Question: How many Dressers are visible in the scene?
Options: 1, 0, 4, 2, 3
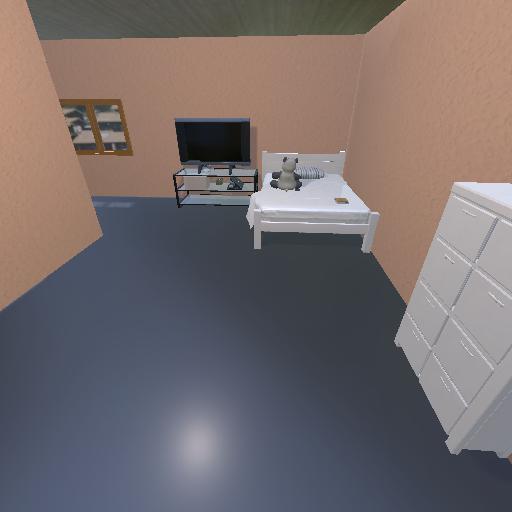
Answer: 1